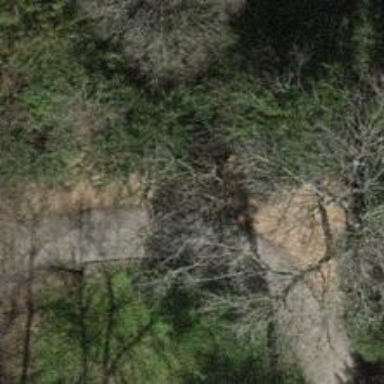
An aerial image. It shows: Brown bench.